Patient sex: M
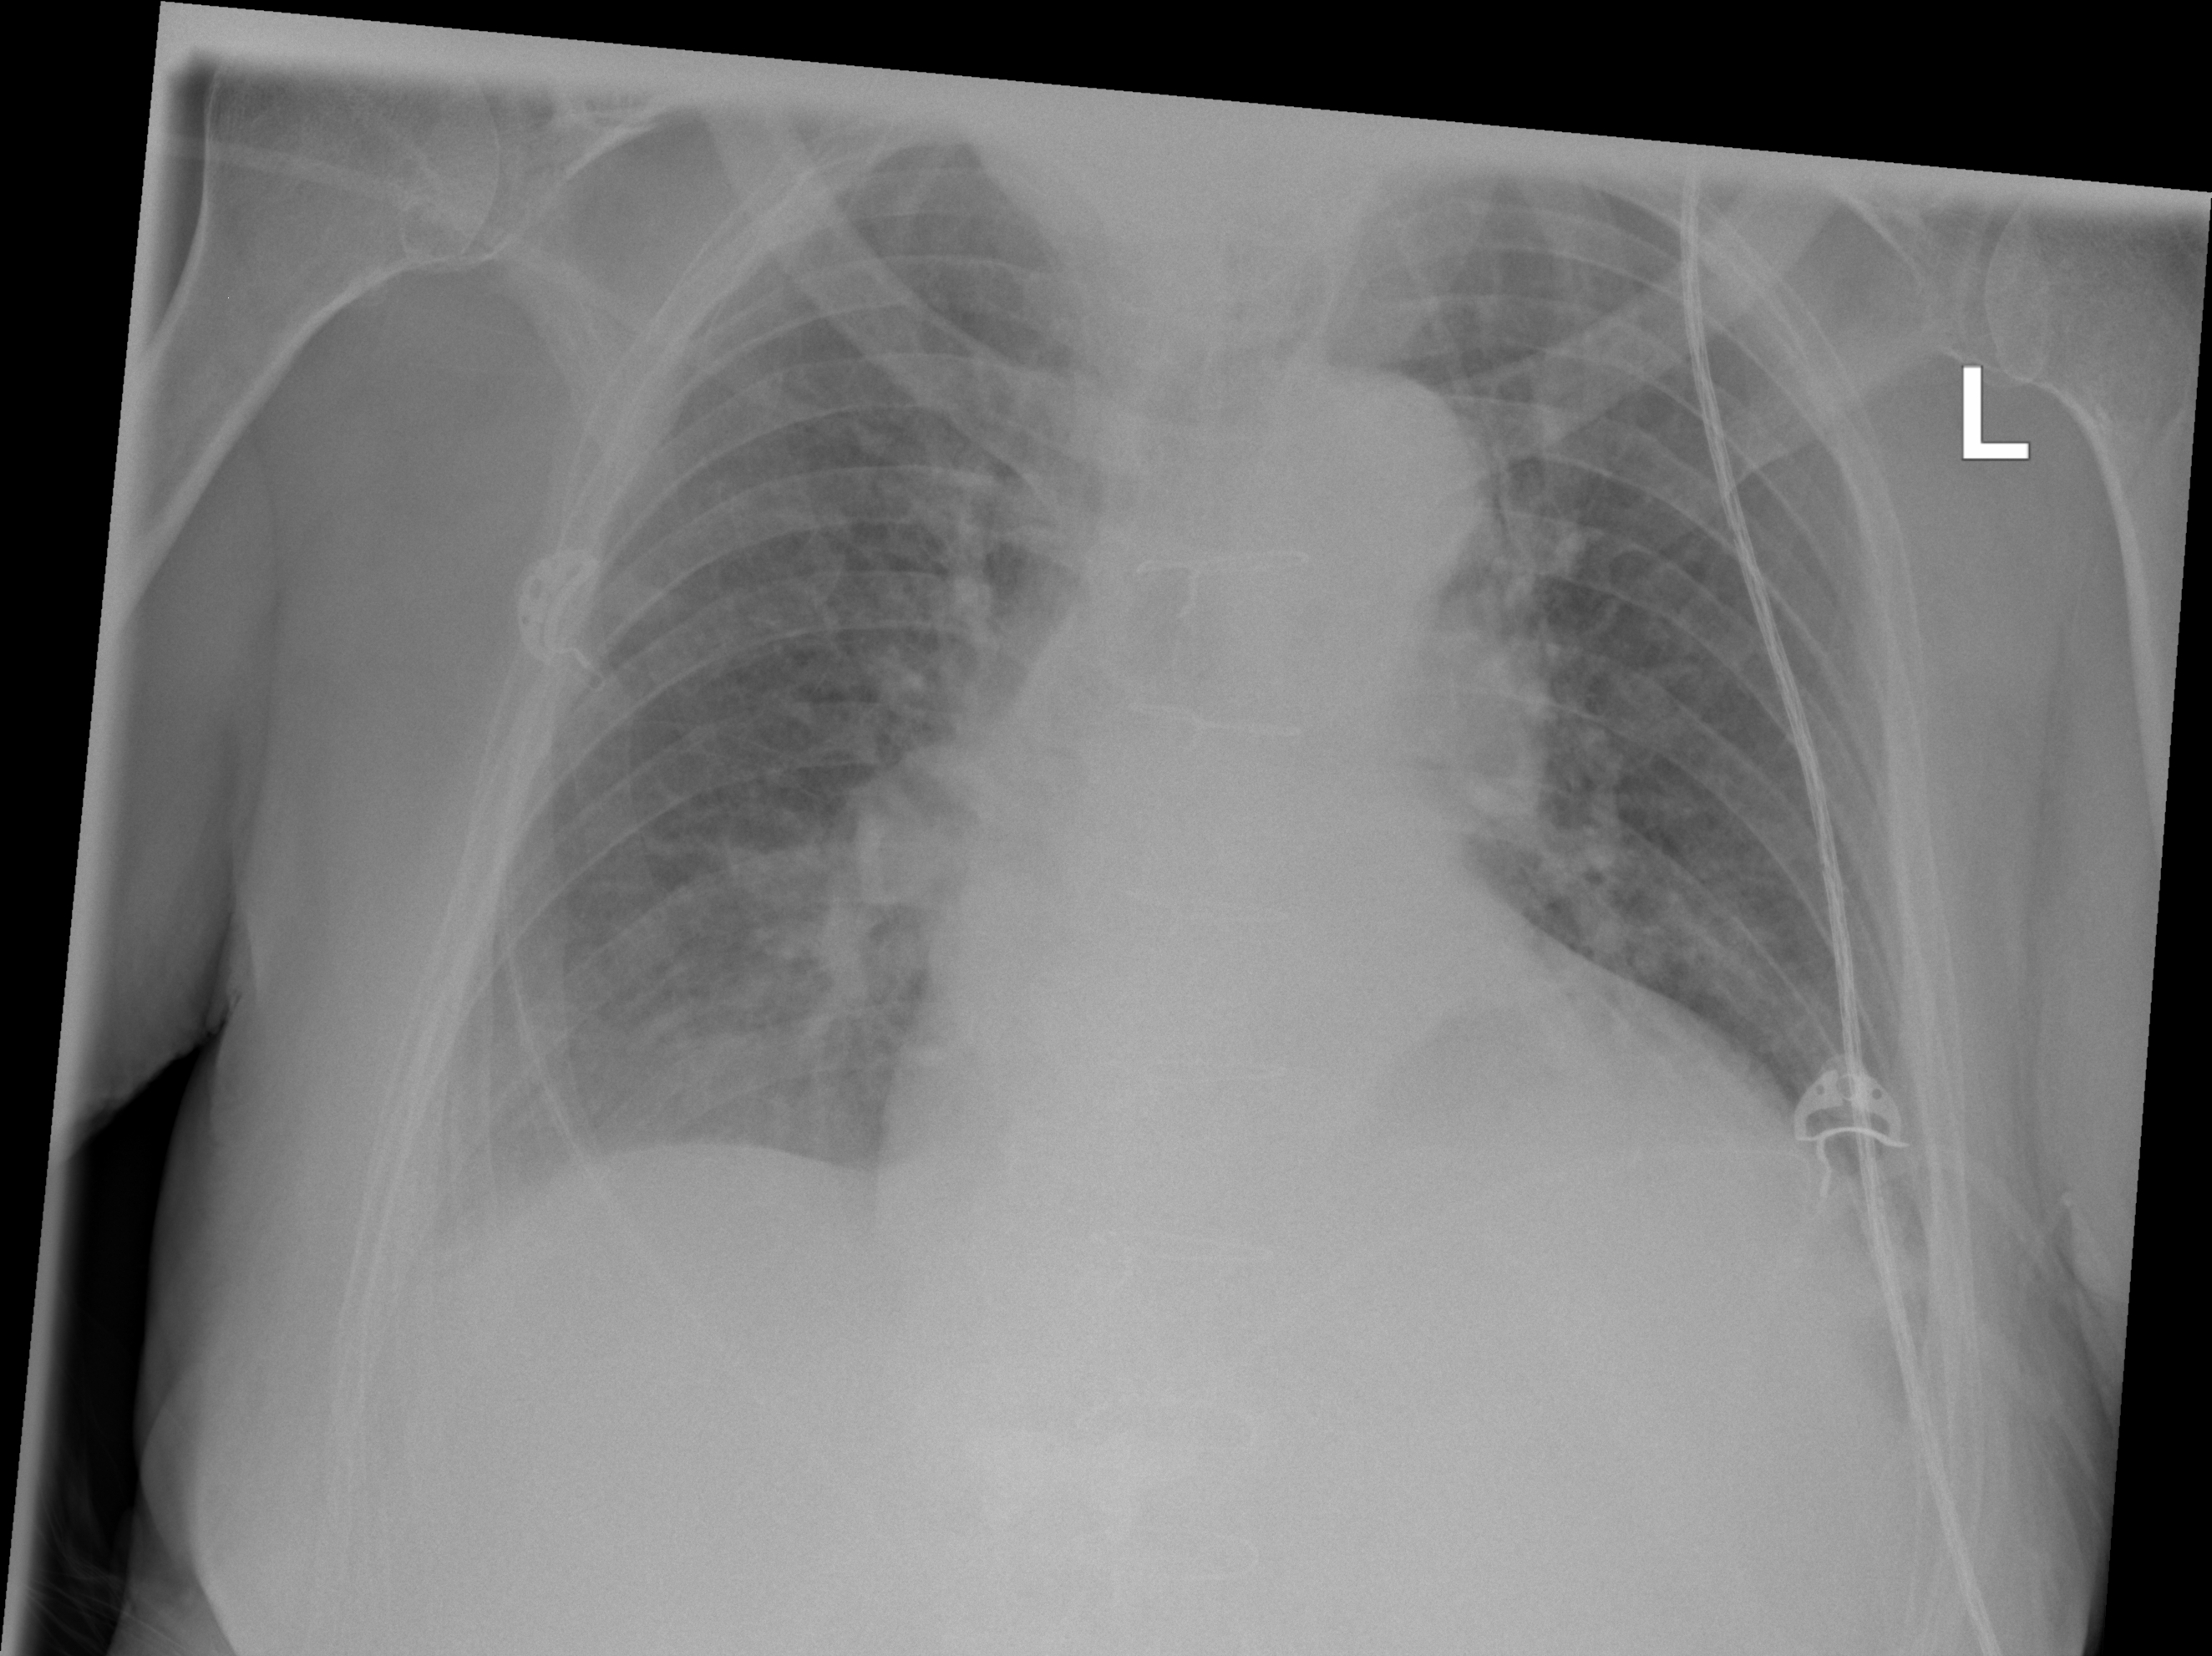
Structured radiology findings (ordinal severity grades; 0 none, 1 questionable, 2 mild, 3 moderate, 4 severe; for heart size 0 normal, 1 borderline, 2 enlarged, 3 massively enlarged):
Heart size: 0
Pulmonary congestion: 0
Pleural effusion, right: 2
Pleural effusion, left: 0
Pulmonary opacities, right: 0
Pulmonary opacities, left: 0
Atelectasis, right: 1
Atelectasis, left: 0